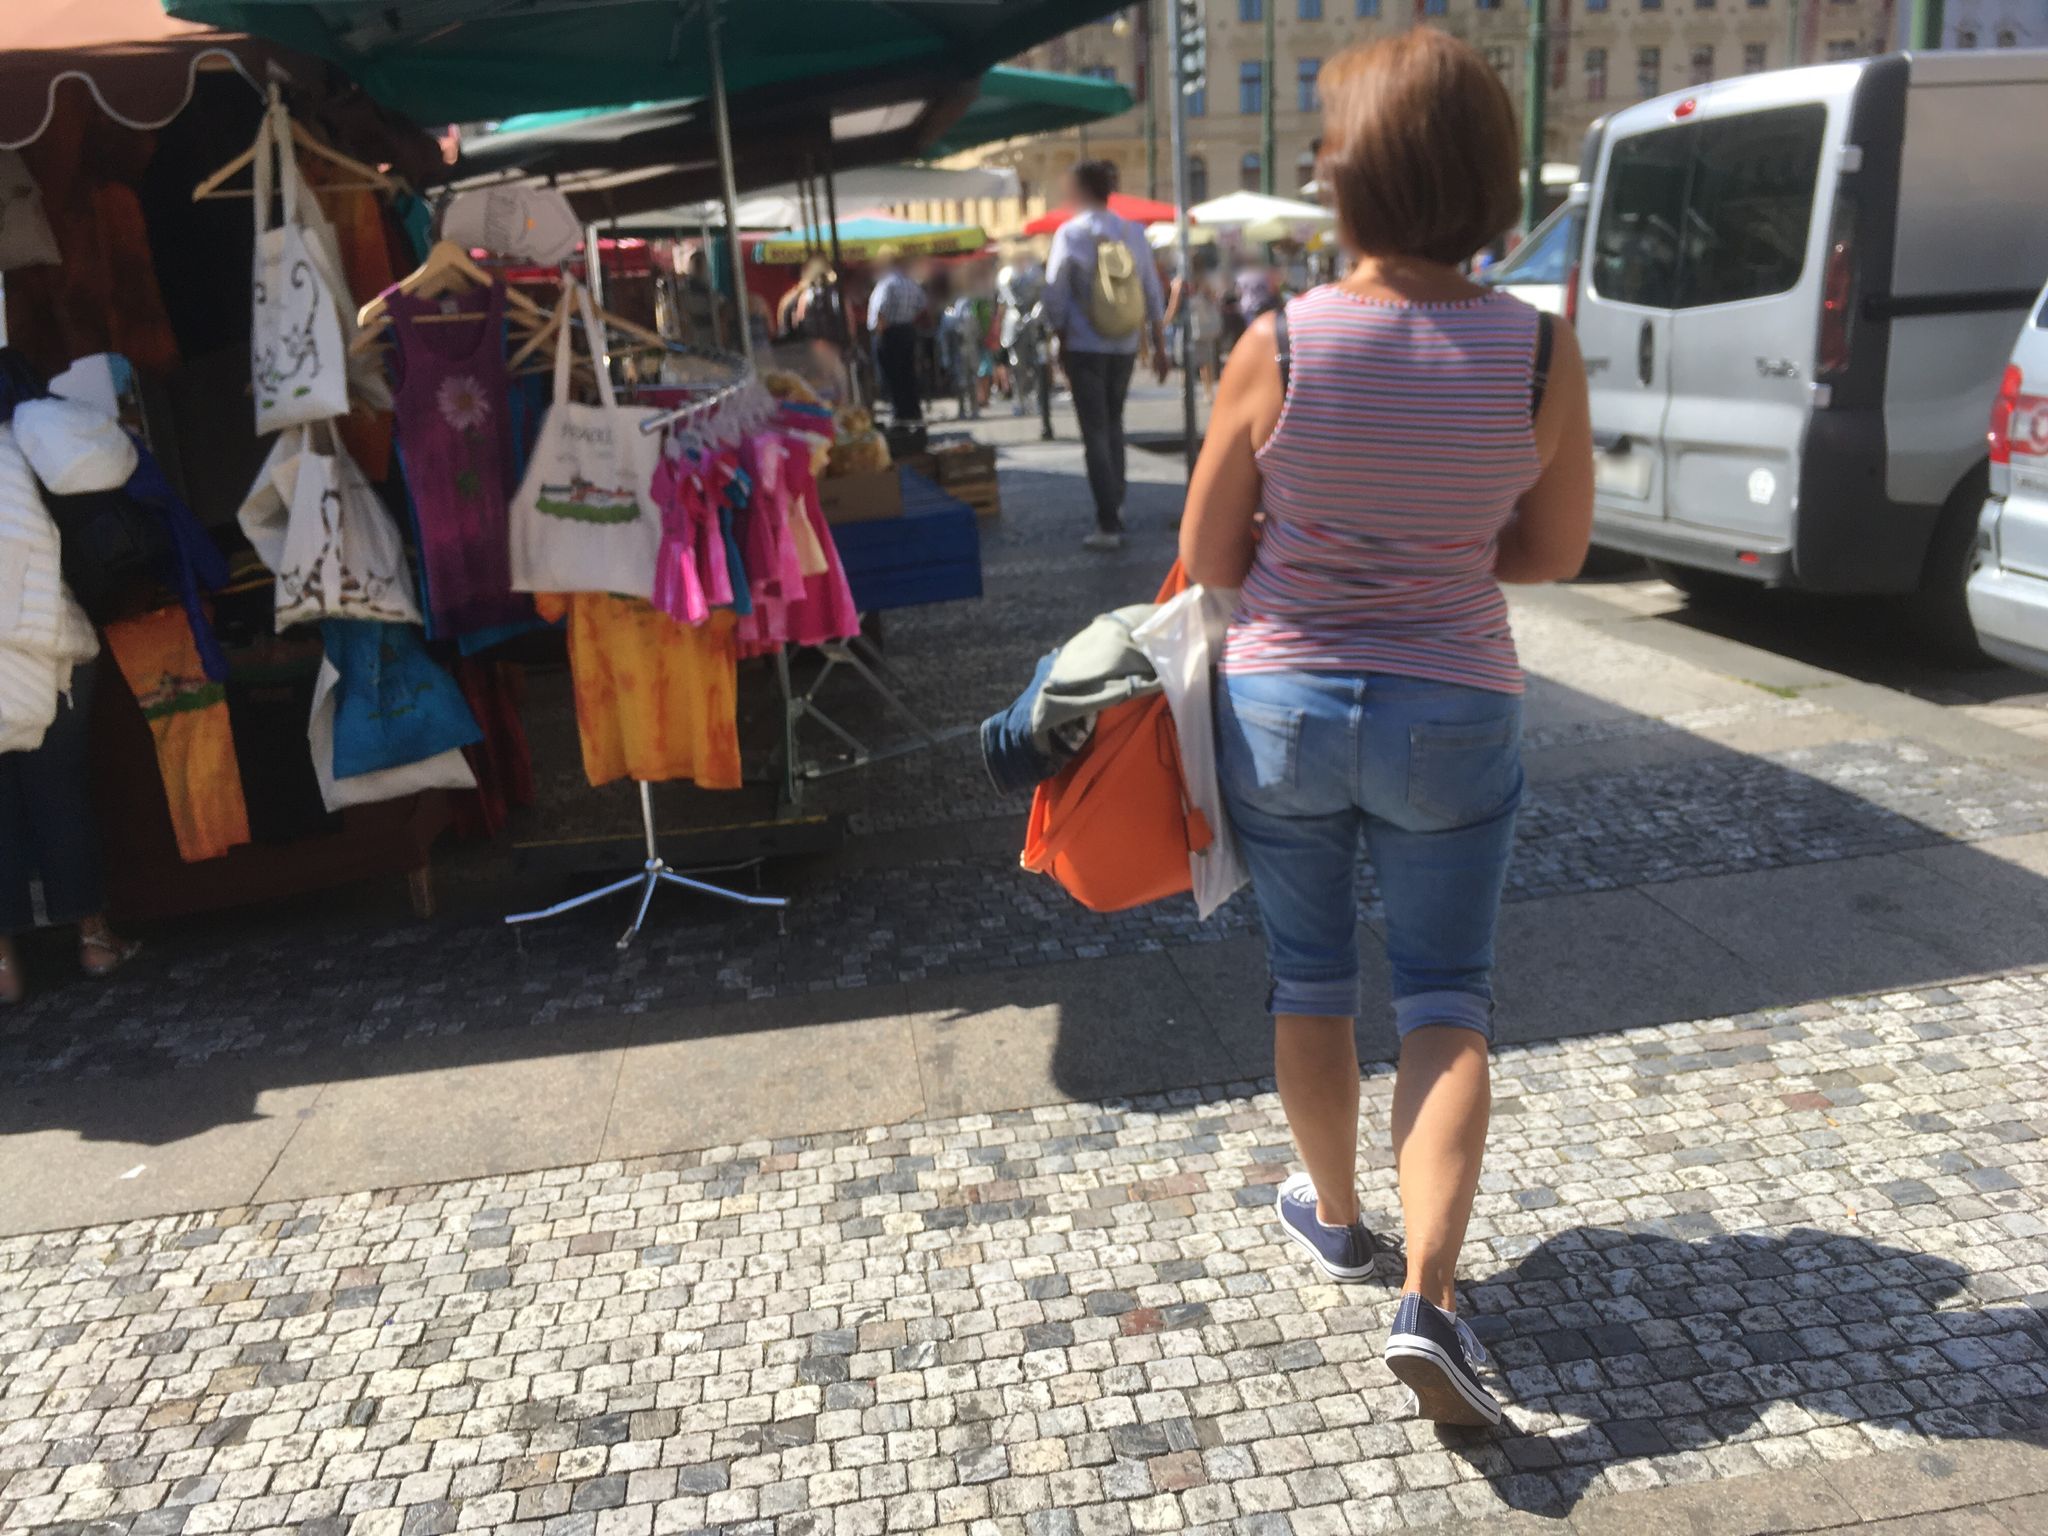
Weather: clear
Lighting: day
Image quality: good
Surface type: walking surface
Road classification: service, pedestrian
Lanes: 1
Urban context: urban centre
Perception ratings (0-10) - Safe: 3.42, Lively: 3.39, Beautiful: 4.35, Boring: 3.81, Depressing: 2.38, Wealthy: 5.49